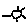
Label: sun